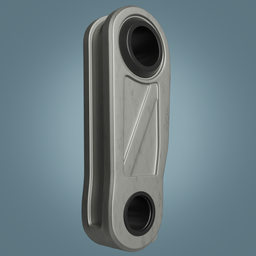
Label: mechanical